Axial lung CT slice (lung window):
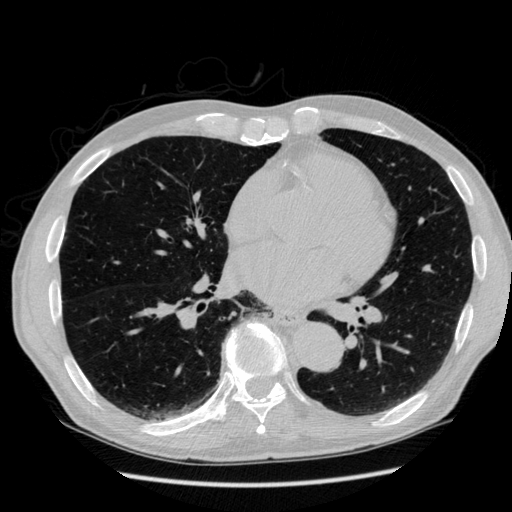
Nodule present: no